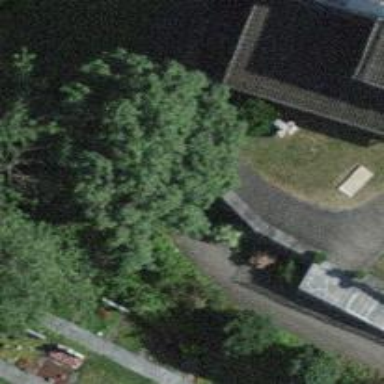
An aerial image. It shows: Road with steps.